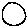
Label: circle